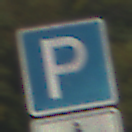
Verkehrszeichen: Parken
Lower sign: HinweisDurchSinnbild18
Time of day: MorningAfternoon
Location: Outdoor (Suburban)
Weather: Clear
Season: NotSpecified
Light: Natural